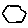
Label: hexagon